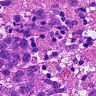
Metastatic tissue present: yes